Question: I noticed some projects run their website on 'xxx.github.io' subdomain. I liked that a lot and it seems to have a good position on google too. So I tried to start a test.
What happens is that GitHub creates new 'gh-pages' branch on your repository:

That contains the HTML files javascript files and images for your presentation. My project also contains scripts and images and I would like to make a demo of my project on the github page.
How to push the script files from './' at my 'master' branch to '/scripts' on 'gh-pages' branch.
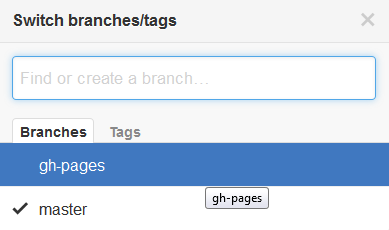
Answer: The 'gh-pages' branch is . This means that it is a completely separated branch from master without a common ancestor.
The easiest way to achieve what you want is to clone the gh-pages branch to a new folder. In this way you can easily copy and paste the files you need to publish from master to gh-pages.
You can follow <URL>